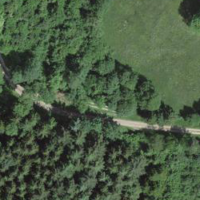
EUNIS habitat code: 44
Species observed at this site:
Petasites albus